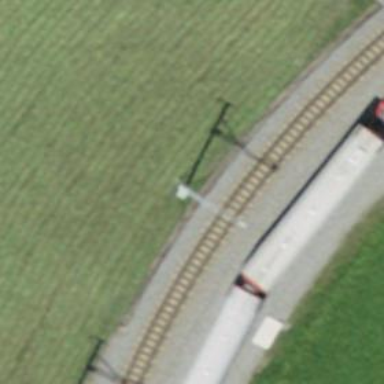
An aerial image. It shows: Narrow gauge railway with electrified contact lines.